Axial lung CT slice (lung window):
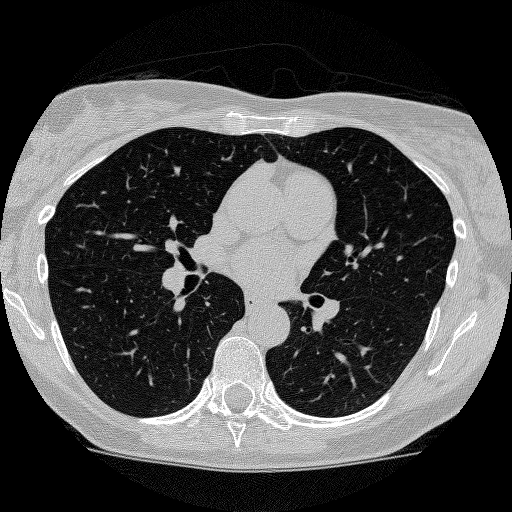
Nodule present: no